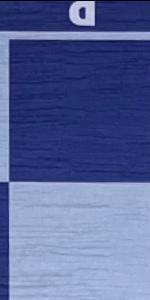
Label: Empty